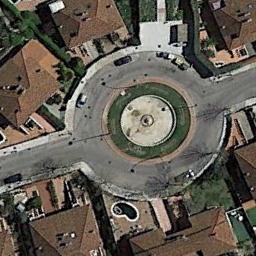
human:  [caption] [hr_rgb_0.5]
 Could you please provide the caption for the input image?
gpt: There are several moving vehicles on the road at the roundabout, Many buildings and some trees and a few lawns around the roundabout .

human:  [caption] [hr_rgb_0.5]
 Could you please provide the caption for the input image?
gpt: Many buildings of different shapes are around the roundabout .

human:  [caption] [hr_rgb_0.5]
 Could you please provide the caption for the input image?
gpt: The roundabout with two exits and entrances is in the residential area .

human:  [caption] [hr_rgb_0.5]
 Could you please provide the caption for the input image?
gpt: The roundabout is on the grass next to buildings .

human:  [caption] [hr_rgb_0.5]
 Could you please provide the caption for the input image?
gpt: There are some brown buildings around the roundabout .